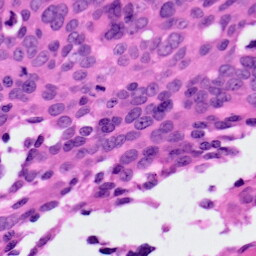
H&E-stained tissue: Ovarian